Field crop: tomato
Growth stage: 1
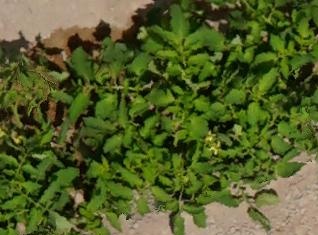
Species: tomato